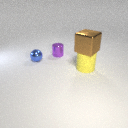
large yellow rubber cylinder to the right of small purple metal cylinder